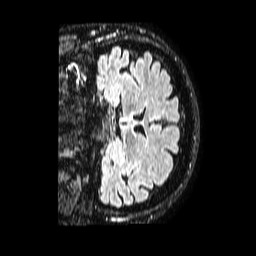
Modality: FLAIR
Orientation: coronal
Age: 72
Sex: female
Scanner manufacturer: philips
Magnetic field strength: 1.5 T
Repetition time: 4.8 s
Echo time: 0.3 s